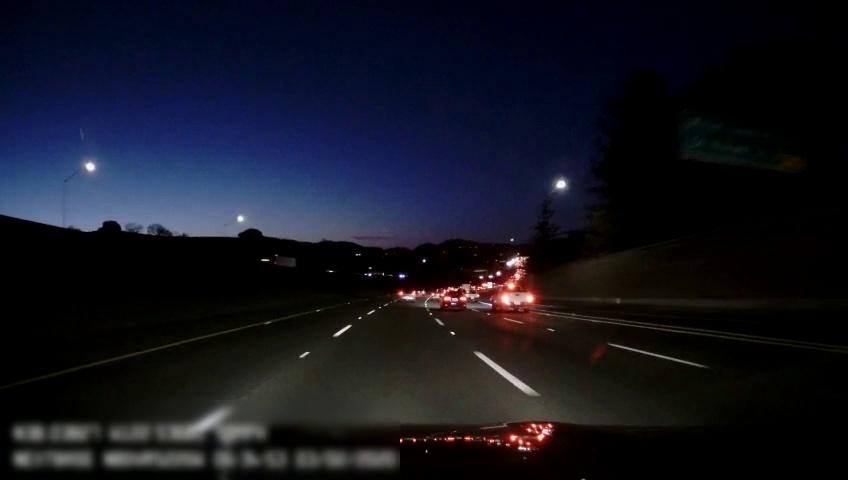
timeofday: Night
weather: Other
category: Drivable Space
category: Vehicles | Other LV
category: Vehicles | SUV
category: Vehicles | Car
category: Vehicles | SUV
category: Vehicles | Truck
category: Vehicles | Truck
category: Lanes | Alternate Lane
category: Lanes | Current Lane
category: Lanes | Current Lane
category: Lanes | Alternate Lane
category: Lanes | Alternate Lane
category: Lanes | Alternate Lane
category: Lanes | Alternate Lane
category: Traffic | Signs